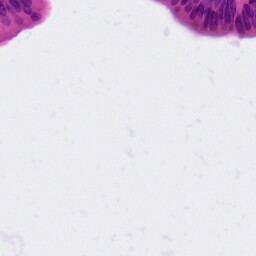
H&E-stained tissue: Colon